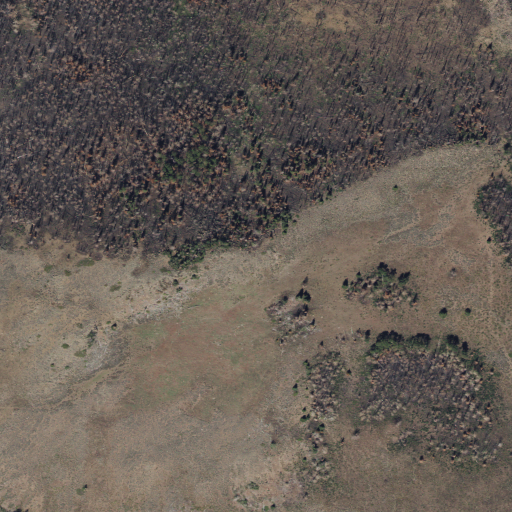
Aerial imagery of mountain in Utah named Langdon containing grassland, evergreen forest, deciduous forest, shrub, and mixed forest